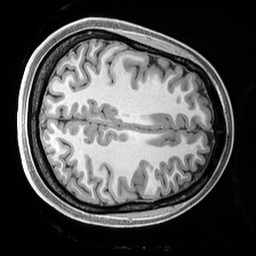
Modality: T1w
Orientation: axial
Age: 18
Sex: female
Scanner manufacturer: siemens
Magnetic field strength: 3 T
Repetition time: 2.4 s
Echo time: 0.00217 s